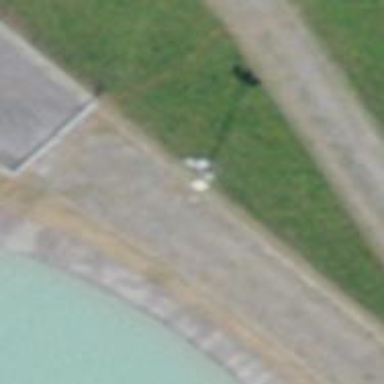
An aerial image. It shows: Lift gate barrier.